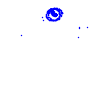
Particle: electron